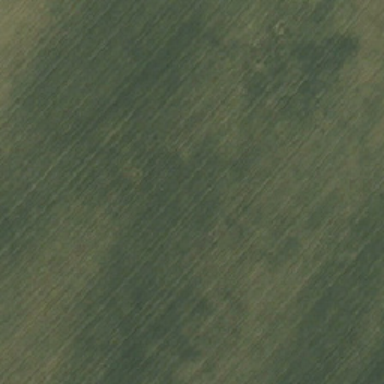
The color of the large meadow is black green .